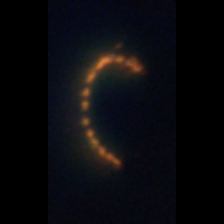
Taxon: Chaetoceros
Group: Diatoms